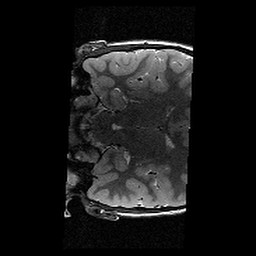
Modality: T2w
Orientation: coronal
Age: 9
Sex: female
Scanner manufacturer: siemens
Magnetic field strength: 3 T
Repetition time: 9.23 s
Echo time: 0.067 s